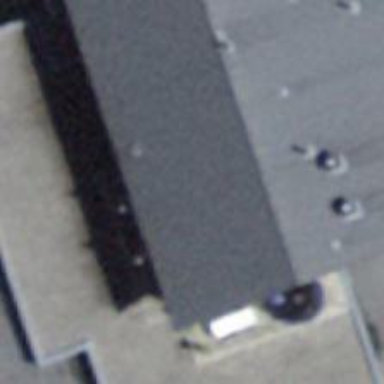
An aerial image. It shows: Part of building with flat gray roof.